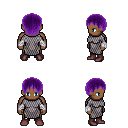
a pixel art fantasy rpg character, male body template, human, dark skin, chain mail, gold greaves, purple plain hairstyle, white cloth bandages, maroon shoes, four views (front, back, left, right), 2x2 character sprite sheet, small pixel art, hard edges, no anti-aliasing